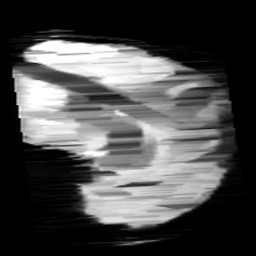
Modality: minIP
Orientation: sagittal
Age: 12
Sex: male
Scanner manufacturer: siemens
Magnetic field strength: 3 T
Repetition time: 0.027 s
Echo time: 0.02 s